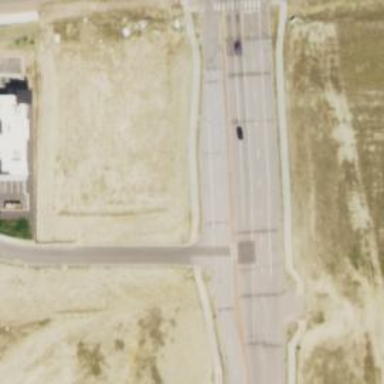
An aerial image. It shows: Tertiary road with asphalt surface.